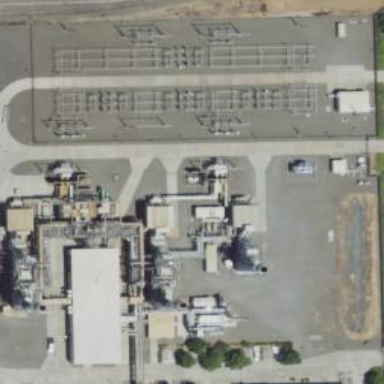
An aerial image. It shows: Gas turbine generator.